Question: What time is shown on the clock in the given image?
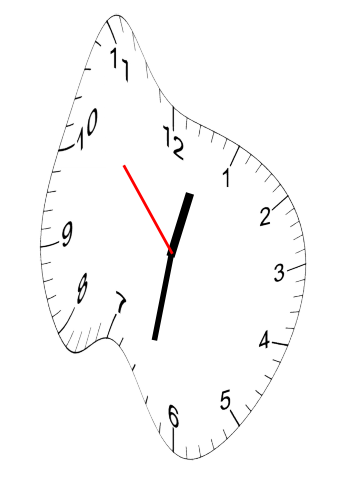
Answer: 12:31:53